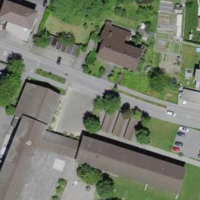
EUNIS habitat code: 54
Species observed at this site:
Prunus padus